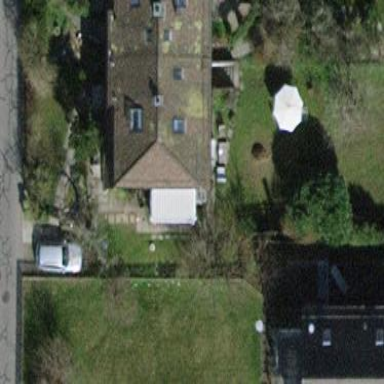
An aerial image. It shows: Semidetached house with mansard roof.